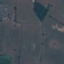
Label: Pasture